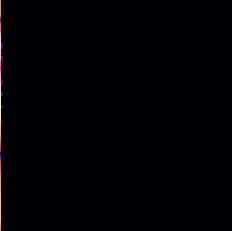
Sound class: Rain